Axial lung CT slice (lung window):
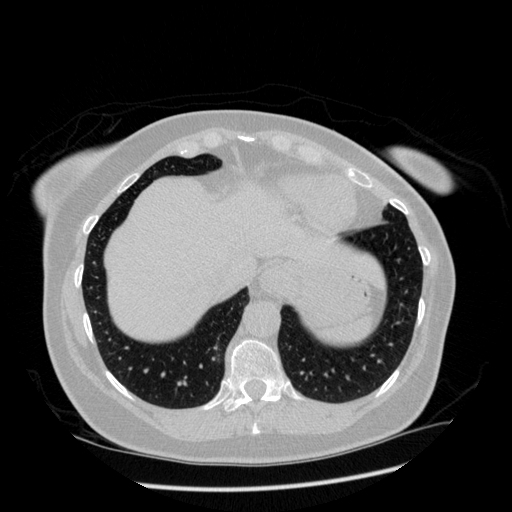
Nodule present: no